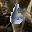
Label: 6